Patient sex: M
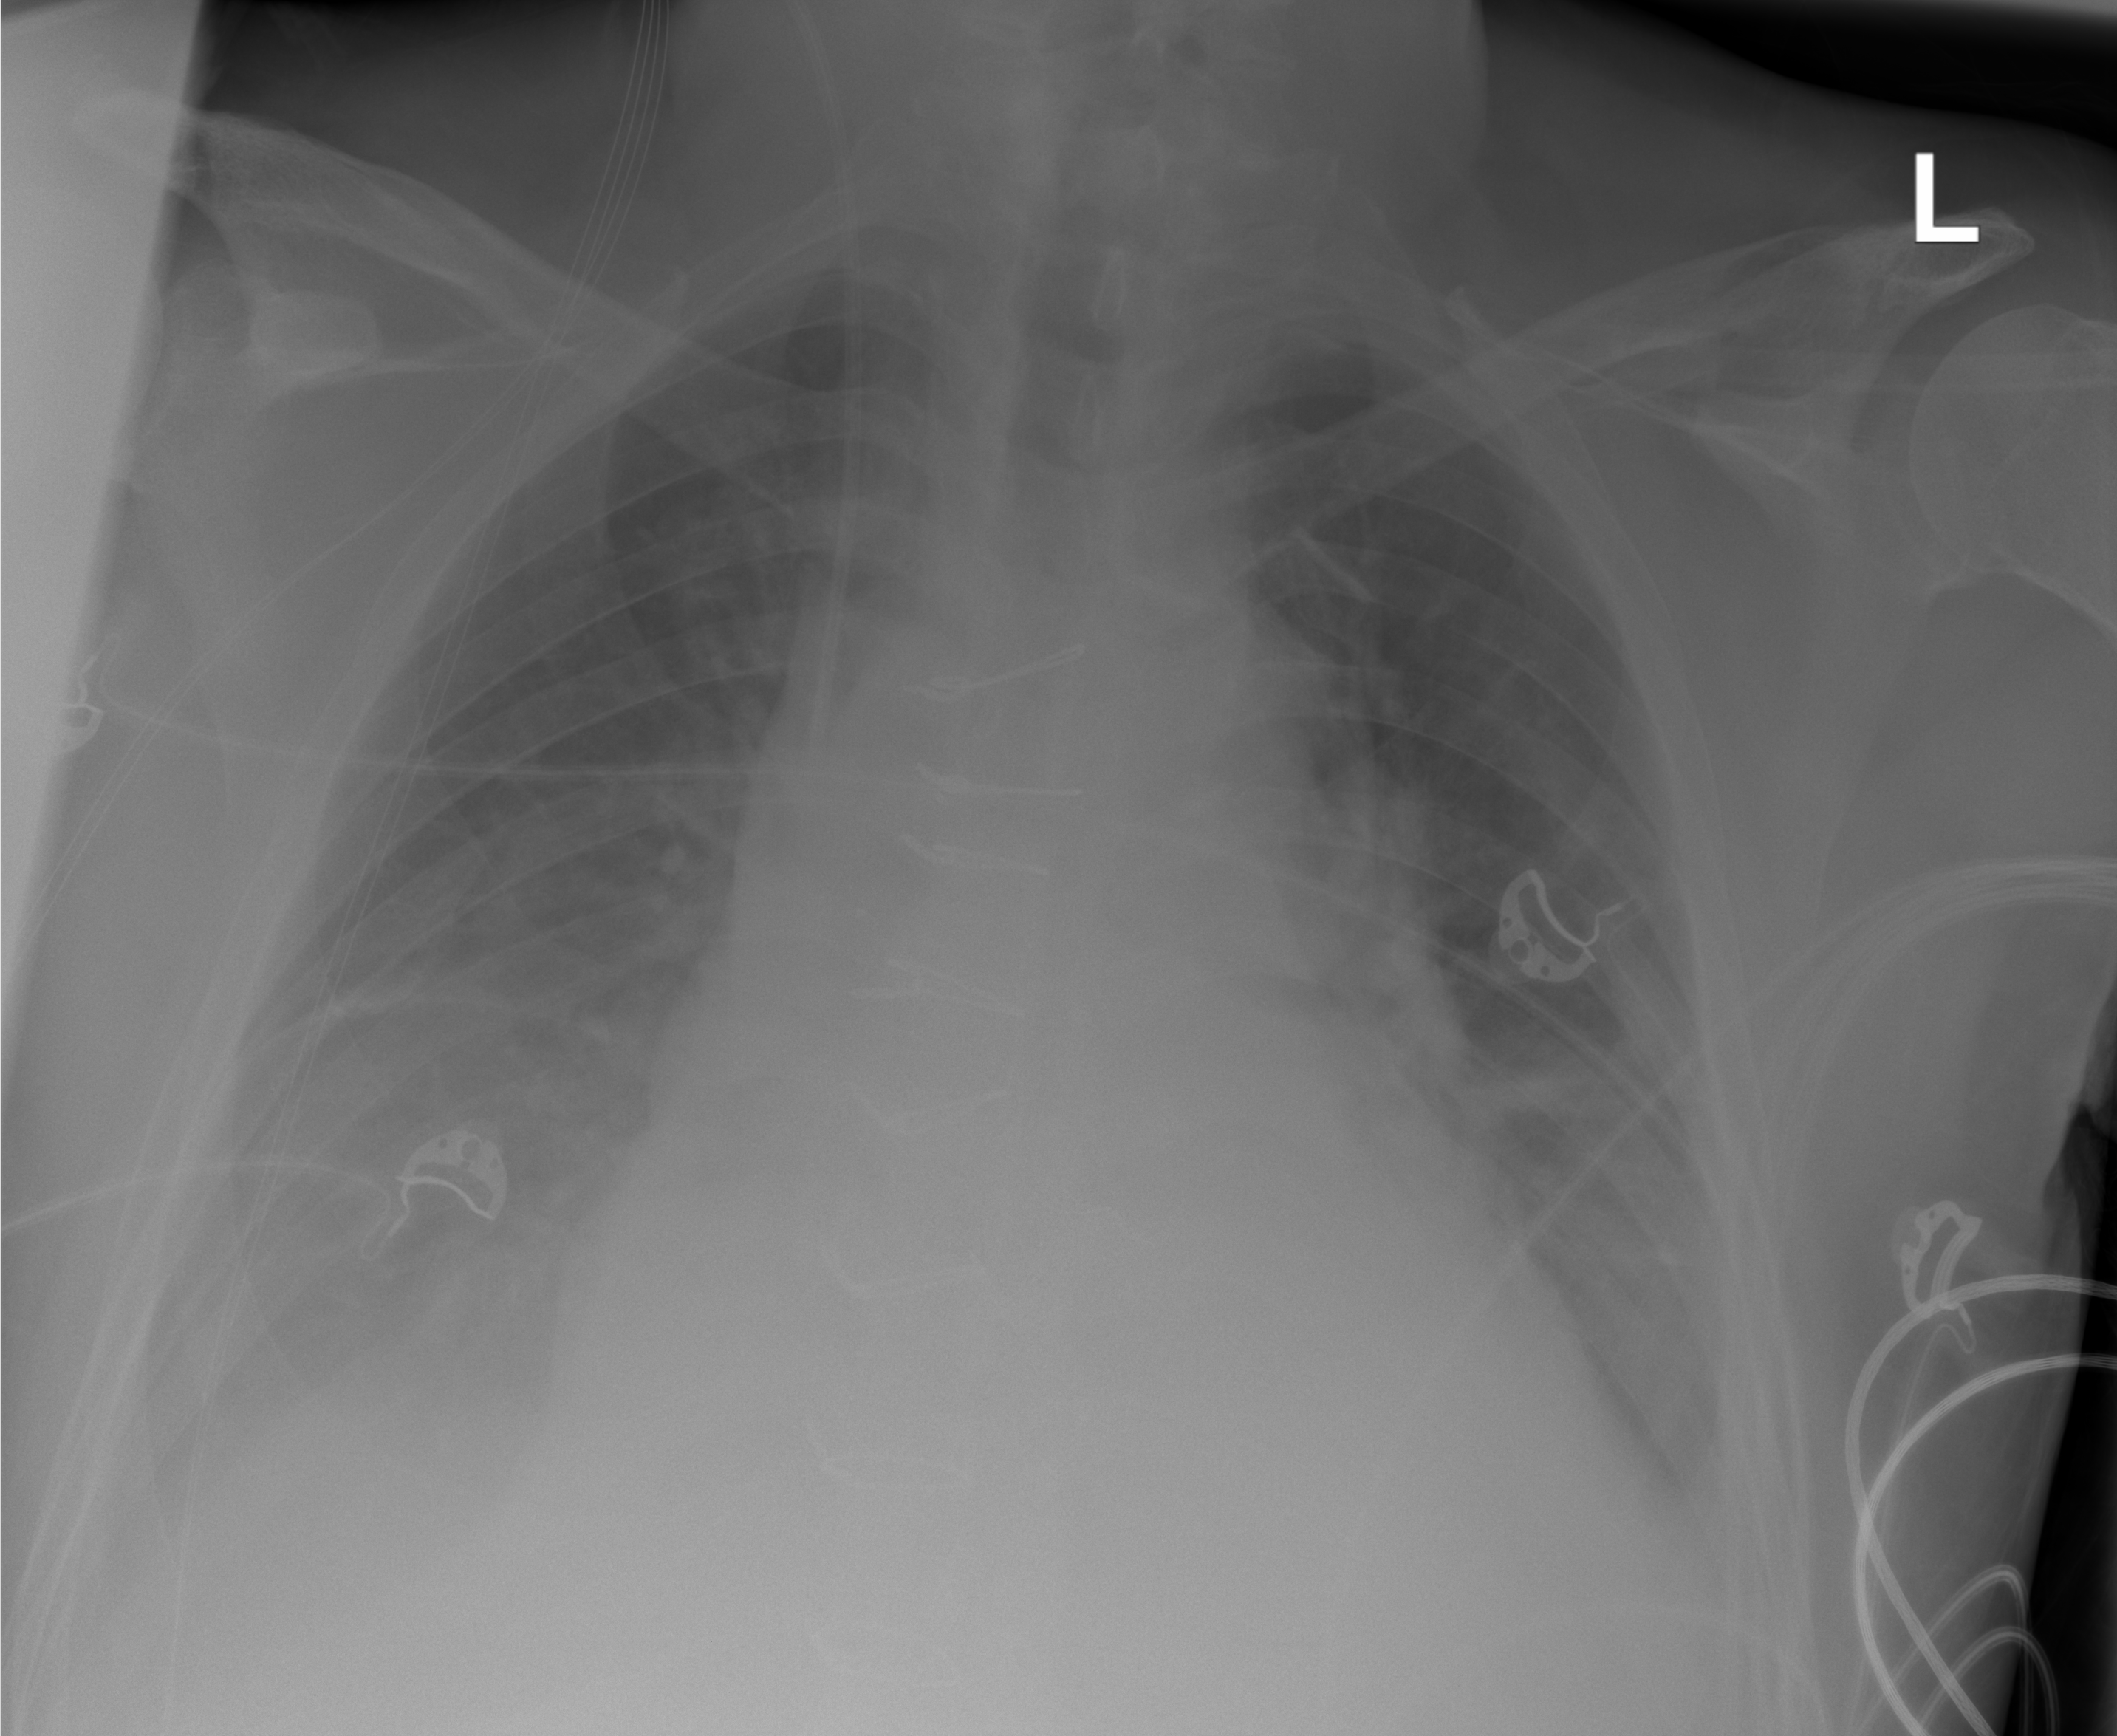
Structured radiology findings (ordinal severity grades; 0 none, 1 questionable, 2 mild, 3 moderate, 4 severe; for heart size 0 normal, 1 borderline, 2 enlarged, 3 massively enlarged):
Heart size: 2
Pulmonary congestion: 1
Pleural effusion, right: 3
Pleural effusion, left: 2
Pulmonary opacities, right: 0
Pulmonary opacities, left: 0
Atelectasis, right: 2
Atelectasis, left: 2